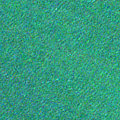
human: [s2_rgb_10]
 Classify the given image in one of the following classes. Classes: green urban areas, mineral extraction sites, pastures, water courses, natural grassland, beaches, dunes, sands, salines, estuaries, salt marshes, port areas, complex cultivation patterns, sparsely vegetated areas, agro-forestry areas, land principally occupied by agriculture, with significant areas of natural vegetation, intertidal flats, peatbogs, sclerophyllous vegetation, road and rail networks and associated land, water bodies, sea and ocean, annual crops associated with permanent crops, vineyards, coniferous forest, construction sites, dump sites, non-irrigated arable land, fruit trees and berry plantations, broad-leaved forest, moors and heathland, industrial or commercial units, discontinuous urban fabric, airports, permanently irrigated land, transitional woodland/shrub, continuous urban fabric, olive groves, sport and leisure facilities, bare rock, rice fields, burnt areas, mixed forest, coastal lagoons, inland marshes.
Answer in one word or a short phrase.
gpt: sea and ocean